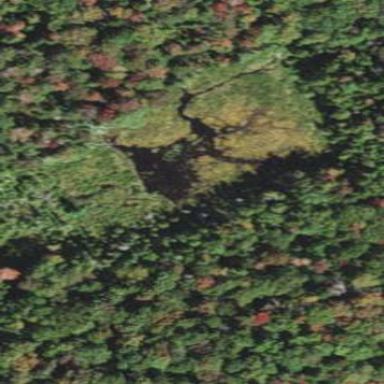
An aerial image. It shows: Marsh wetland.